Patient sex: M
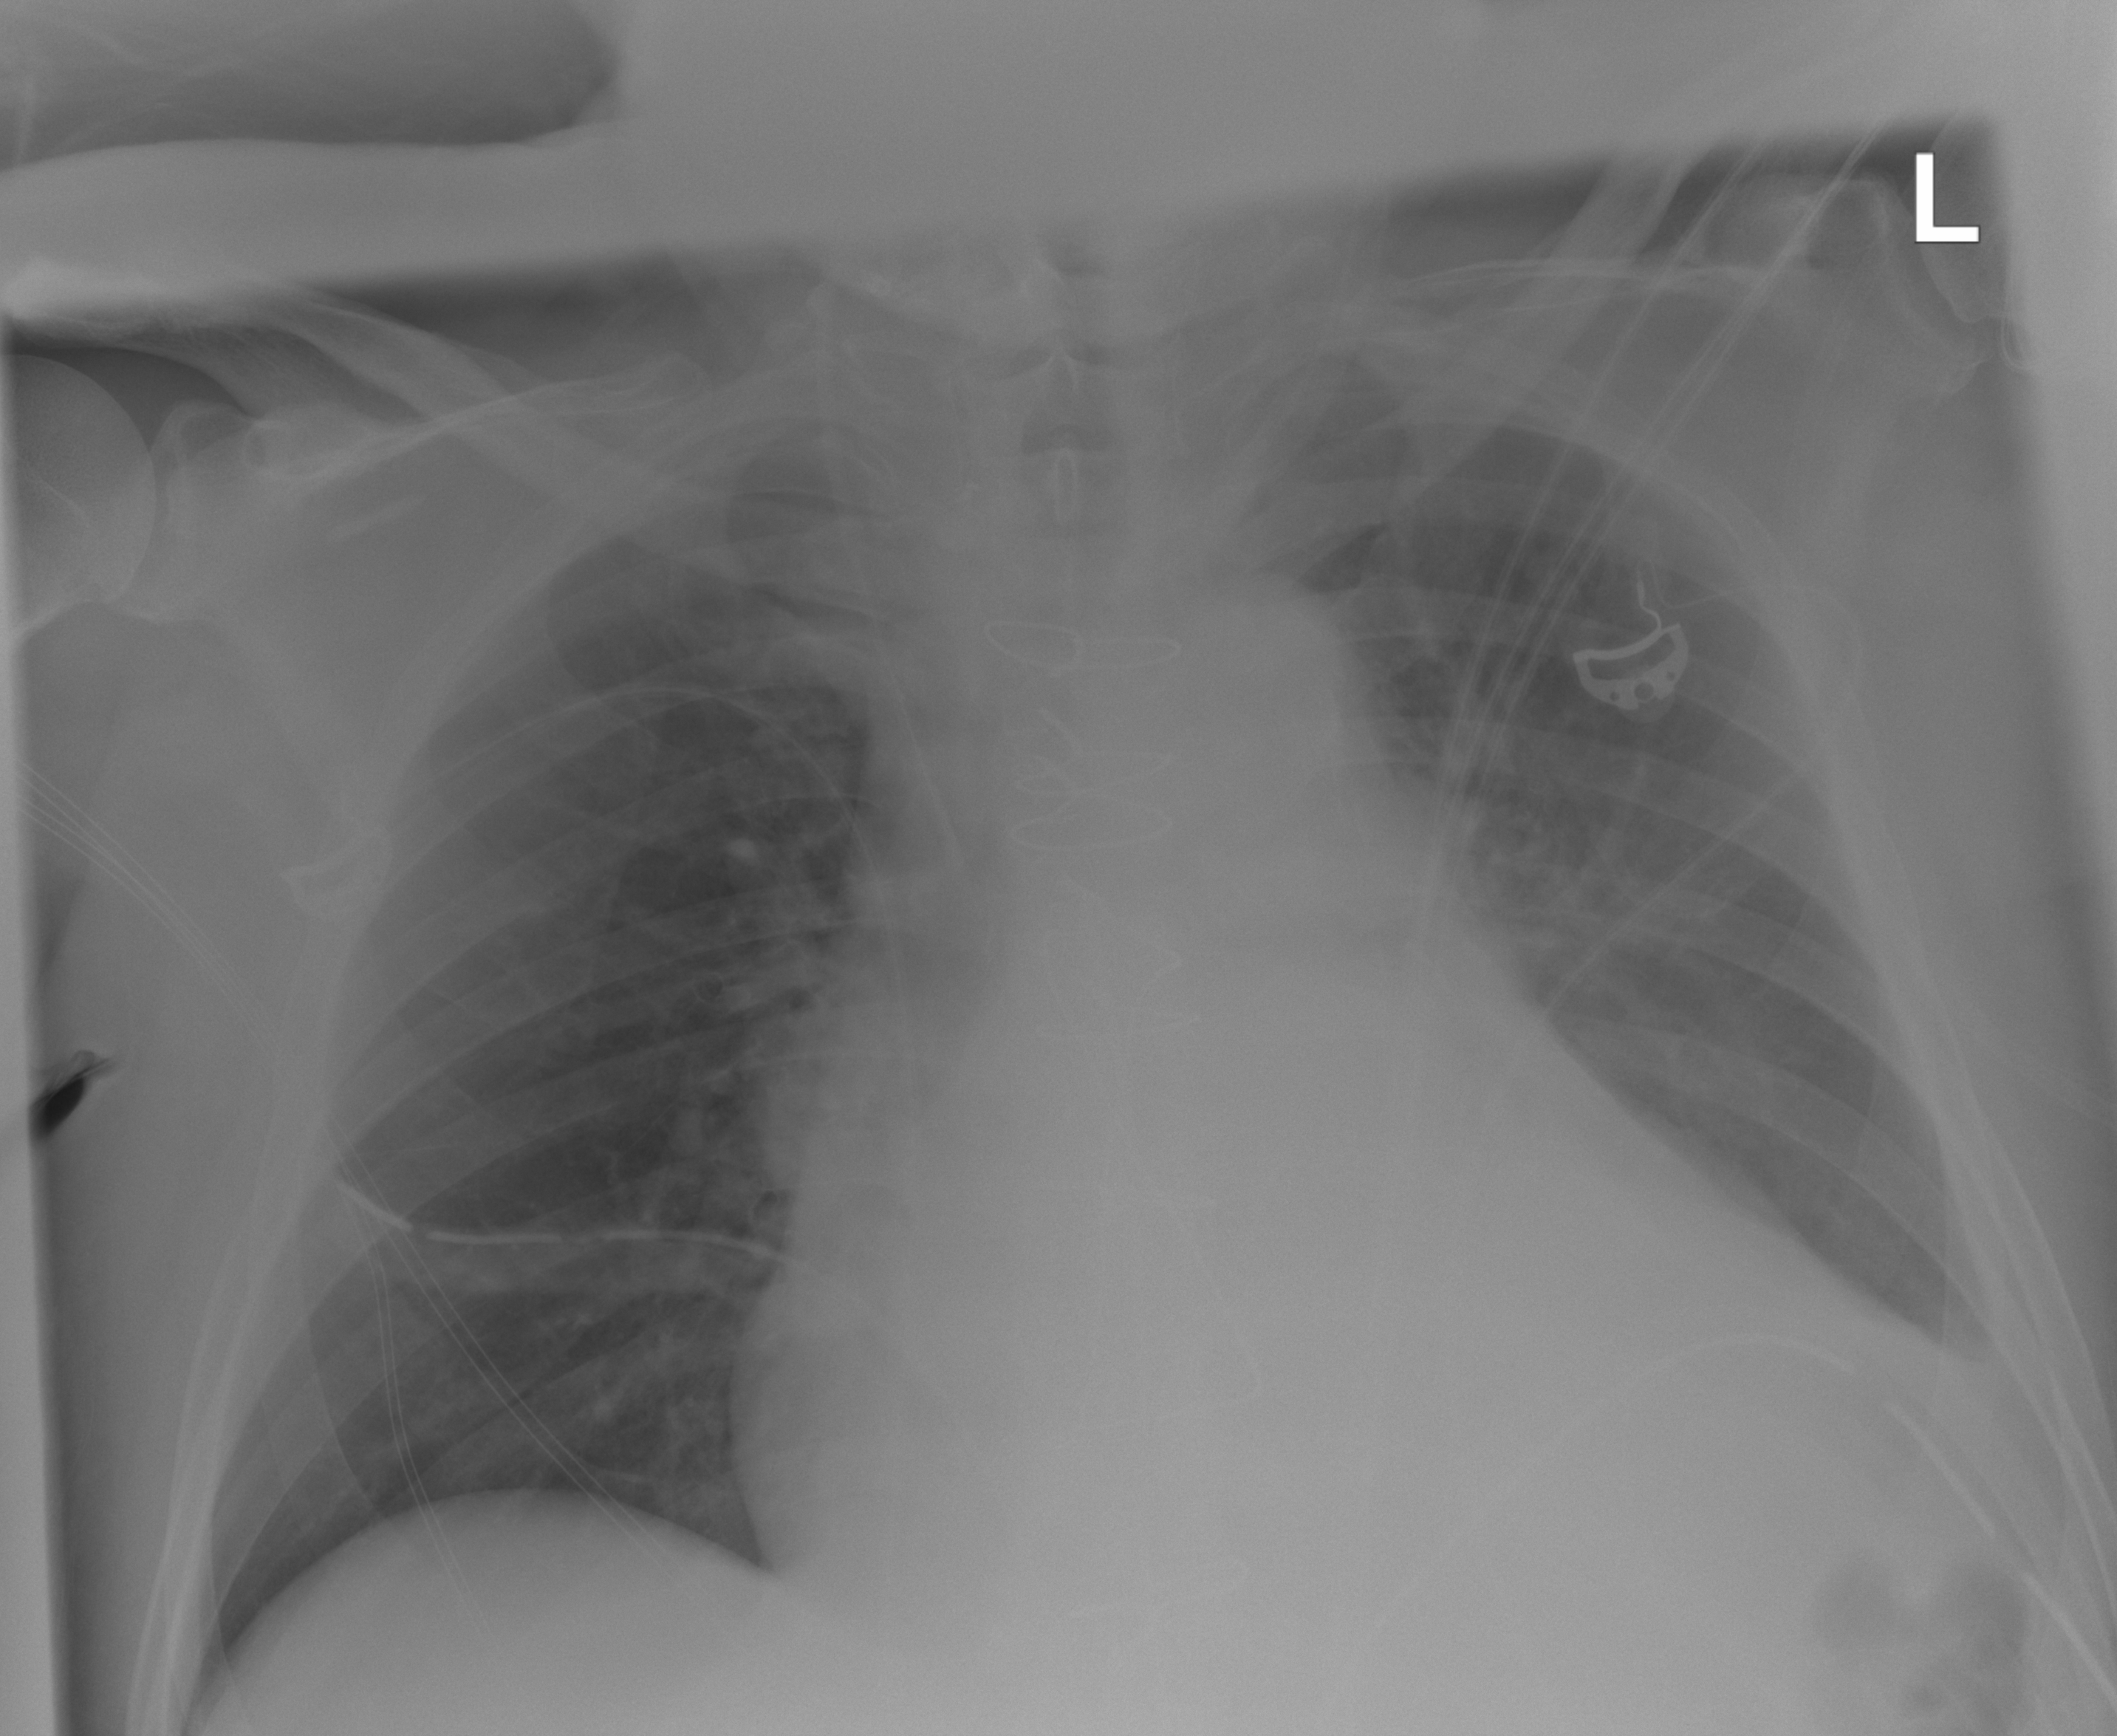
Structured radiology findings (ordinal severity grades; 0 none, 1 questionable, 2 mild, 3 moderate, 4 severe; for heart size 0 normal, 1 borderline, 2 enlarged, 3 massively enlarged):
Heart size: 2
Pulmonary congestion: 2
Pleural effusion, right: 0
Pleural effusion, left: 0
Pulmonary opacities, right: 0
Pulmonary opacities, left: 0
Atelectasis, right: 0
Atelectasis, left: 0